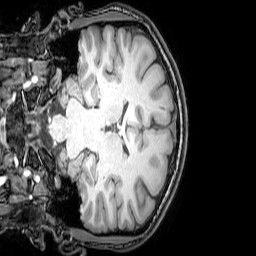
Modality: T1w
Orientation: coronal
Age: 24
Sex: male
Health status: healthy
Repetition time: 0.081 s
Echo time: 0.037 s